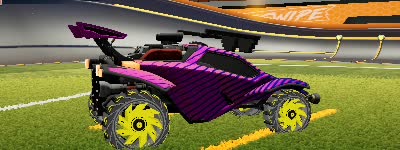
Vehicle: octane